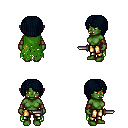
a pixel art fantasy rpg character, female body template, orc, green skin, green tattered cape, gold greaves, raven pageboy hairstyle, leather bracers, dagger, four views (front, back, left, right), 2x2 character sprite sheet, small pixel art, hard edges, no anti-aliasing